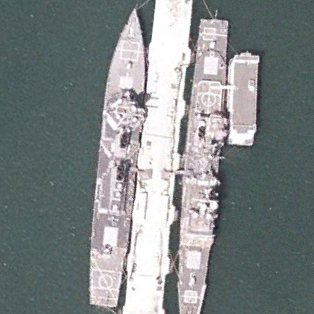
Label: destroyer